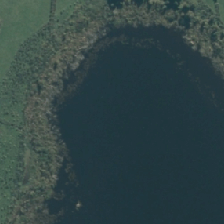
Land cover: lake_pond